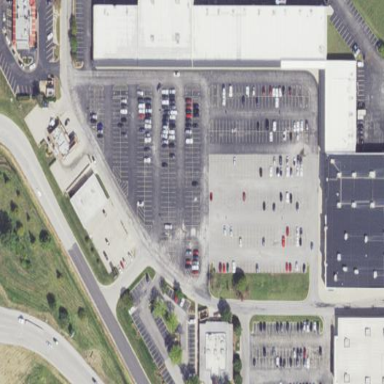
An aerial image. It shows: Retail area.